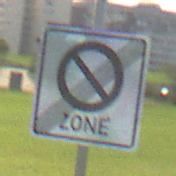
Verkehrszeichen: EndeEingeschraenktesHalteverbotZone
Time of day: MorningAfternoon
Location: Outdoor (Suburban)
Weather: PartlyCloudy
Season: NotSpecified
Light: Natural